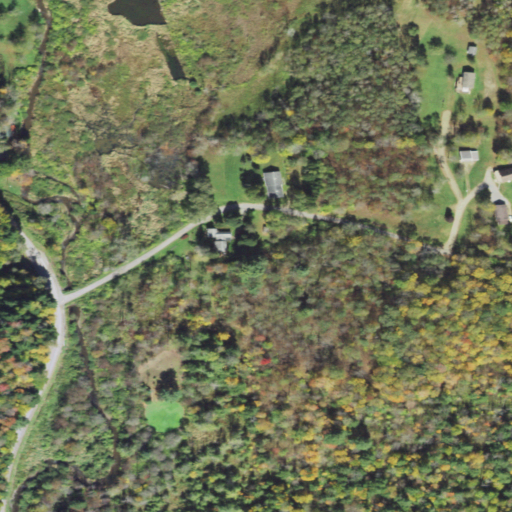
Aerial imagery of valley in Pennsylvania named Hartle Hollow containing deciduous forest, mixed forest, open development, woody wetlands, pasture, herbaceous wetlands, low intensity development, and evergreen forest